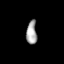
Tissue: prostate
Cell type: T cells
Senescence score: 0.8473
Nuclear area (px): 242
Mean DAPI intensity: 166.446